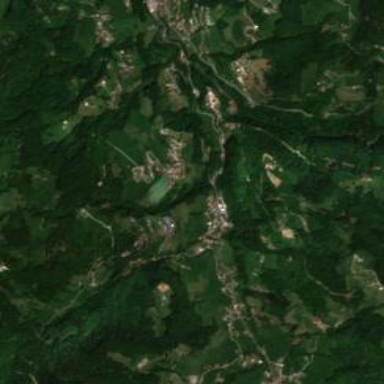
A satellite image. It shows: Small hamlet.